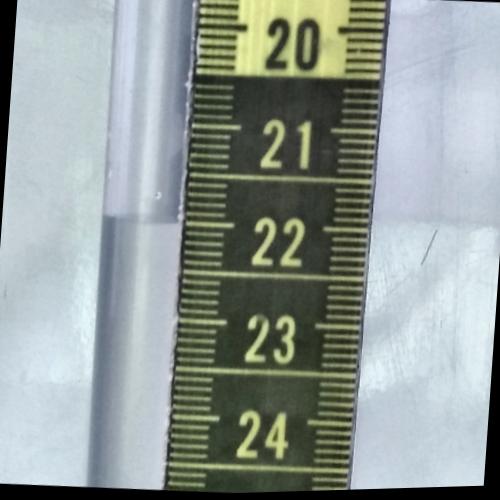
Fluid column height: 22.0 cm